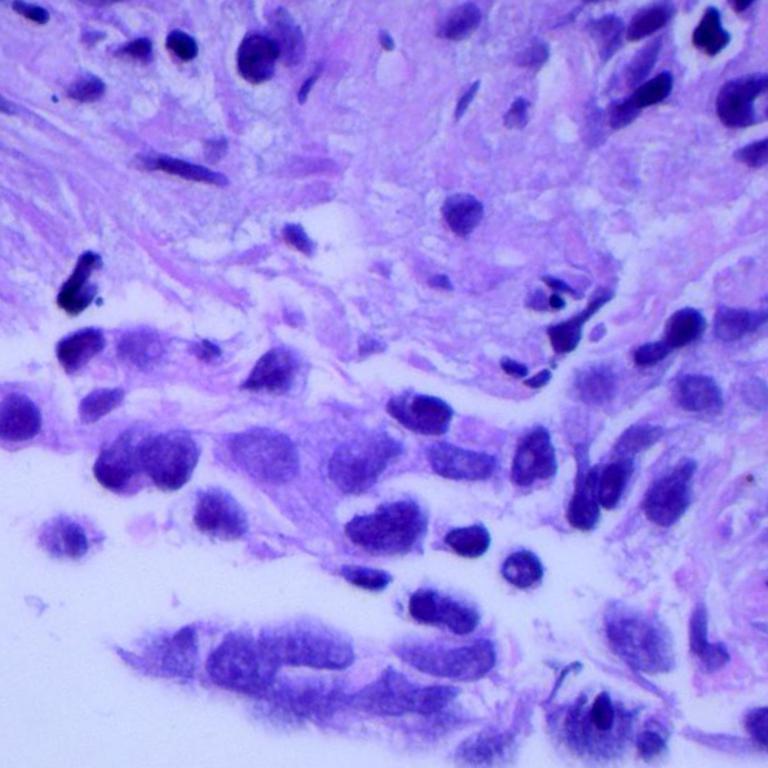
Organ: lung
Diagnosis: adenocarcinomas